Question:
I've changed bootstrap navbar height and all other components in my navbar to center vertically to the new nav-bar height. I'm having trouble finding the css for the menu icon when the urls collapsed in the mobile mode.
Do you know how I can change the padding, margin for this menu icon on Bootstrap 3 navbar?
Thanks
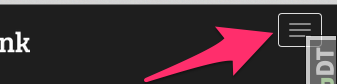
Answer: I used this CSS when I changed my navbar height from the default 50px to 70px.
Looking at your screenshot, it looks like you just need to change the margin on the '.navbar-toggle' class from the default 8px to appropriate values for your new navbar height.
Demo: <URL>
'''
.navbar {
min-height: 70px;
}
.navbar-brand {
height: 70px;
line-height: 40px;
}
.navbar-nav > li > a {
line-height: 40px;
}
.navbar-toggle {
margin-top: 18px;
margin-bottom: 18px;
}
'''